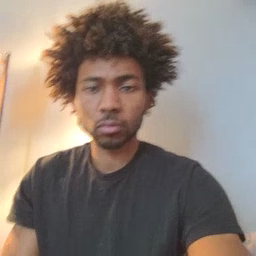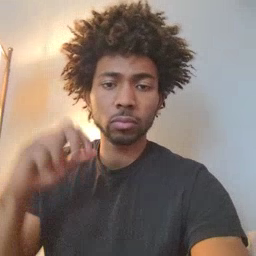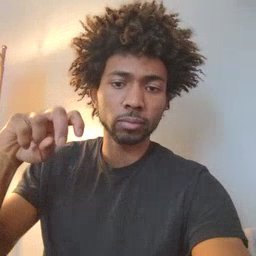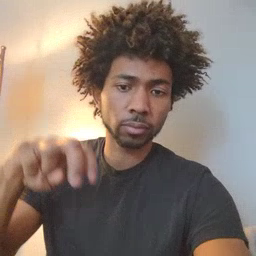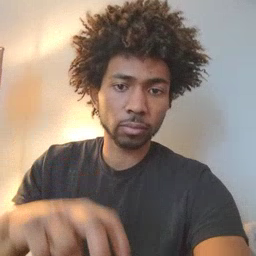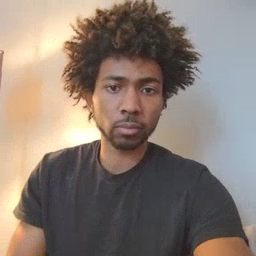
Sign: stairs